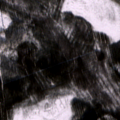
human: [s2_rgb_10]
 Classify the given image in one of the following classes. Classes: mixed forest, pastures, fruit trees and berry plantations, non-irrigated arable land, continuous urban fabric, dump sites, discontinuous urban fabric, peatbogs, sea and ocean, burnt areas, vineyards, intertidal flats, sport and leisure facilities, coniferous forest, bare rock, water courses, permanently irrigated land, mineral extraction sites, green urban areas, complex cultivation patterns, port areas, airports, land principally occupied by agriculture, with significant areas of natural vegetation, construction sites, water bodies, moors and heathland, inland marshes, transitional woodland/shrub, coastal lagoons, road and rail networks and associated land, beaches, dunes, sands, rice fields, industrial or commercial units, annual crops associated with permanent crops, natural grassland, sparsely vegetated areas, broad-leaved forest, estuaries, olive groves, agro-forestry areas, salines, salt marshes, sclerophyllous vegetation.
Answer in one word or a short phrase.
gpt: coniferous forest, mixed forest, transitional woodland/shrub, peatbogs